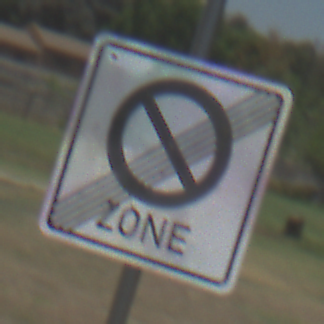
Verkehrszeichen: EndeEingeschraenktesHalteverbotZone
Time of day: Midday
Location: Outdoor (Nature)
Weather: Clear
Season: NotSpecified
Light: Natural